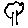
Label: tree